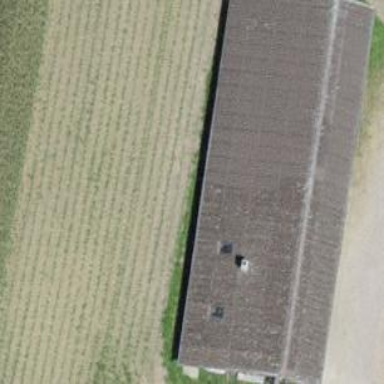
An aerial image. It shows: Rural barn.